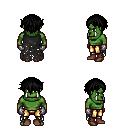
a pixel art fantasy rpg character, male body template, orc, green skin, black tattered cape, gold greaves, black short bangs hairstyle, metal gloves, brown shoes, four views (front, back, left, right), 2x2 character sprite sheet, small pixel art, hard edges, no anti-aliasing